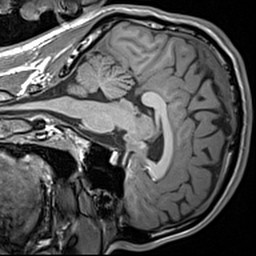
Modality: T1w
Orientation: sagittal
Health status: healthy
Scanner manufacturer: siemens
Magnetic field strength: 3 T
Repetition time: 1.9 s
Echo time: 0.00227 s